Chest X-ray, PA view. Patient: 37 years old, sex F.
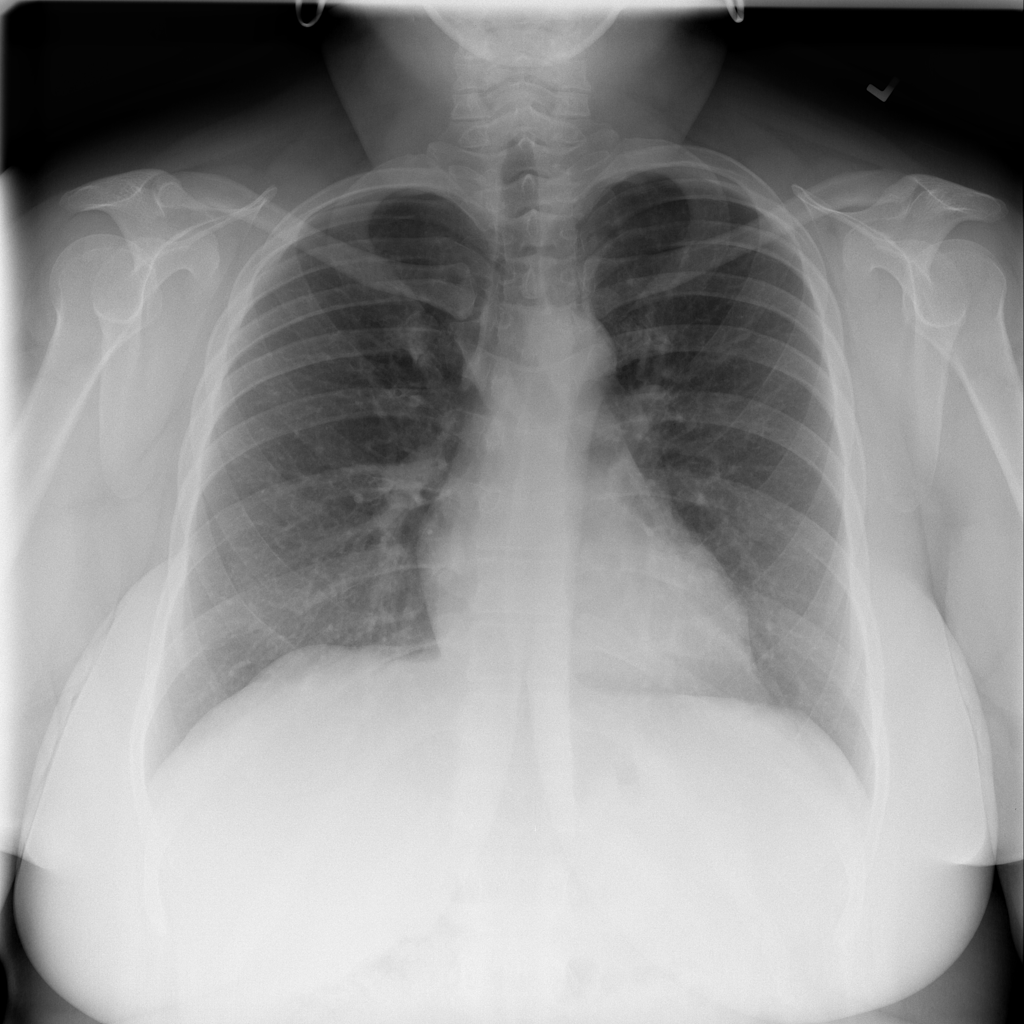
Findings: No Finding